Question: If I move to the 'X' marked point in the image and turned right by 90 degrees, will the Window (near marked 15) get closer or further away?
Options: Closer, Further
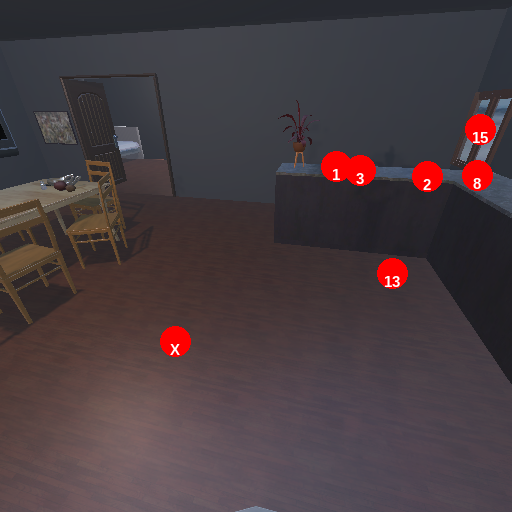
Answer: Closer